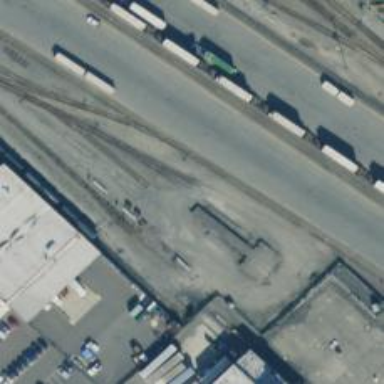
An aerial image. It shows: Railway yard.